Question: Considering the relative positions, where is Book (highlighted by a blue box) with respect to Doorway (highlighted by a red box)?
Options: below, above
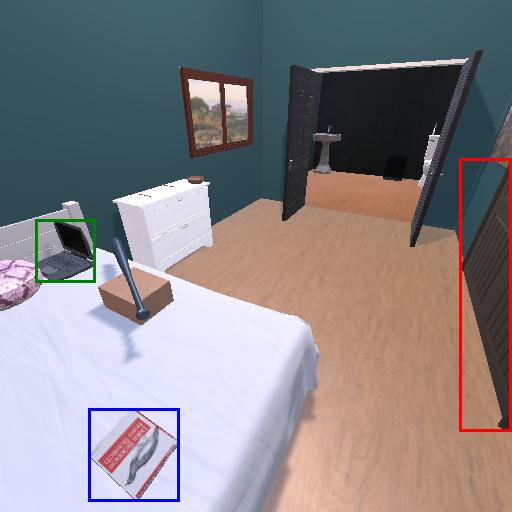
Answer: below